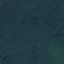
Land use / land cover: Forest